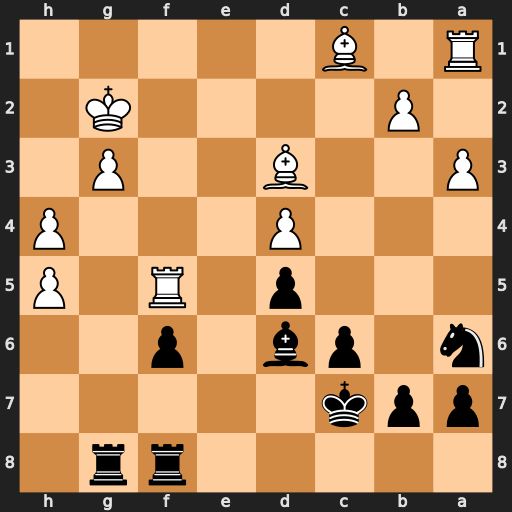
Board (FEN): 5rr1/ppk5/n1pb1p2/3p1R1P/3P3P/P2B2P1/1P4K1/R1B5
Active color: b
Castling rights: -
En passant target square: -
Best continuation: Rxg3+ Kf2 Rxd3